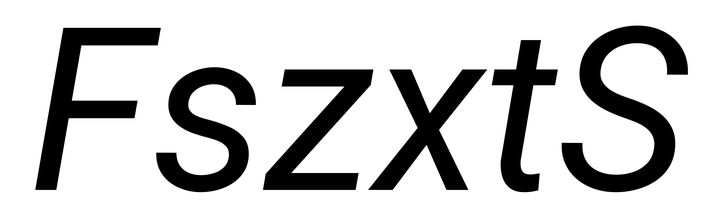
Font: Roboto-Italic_Italic